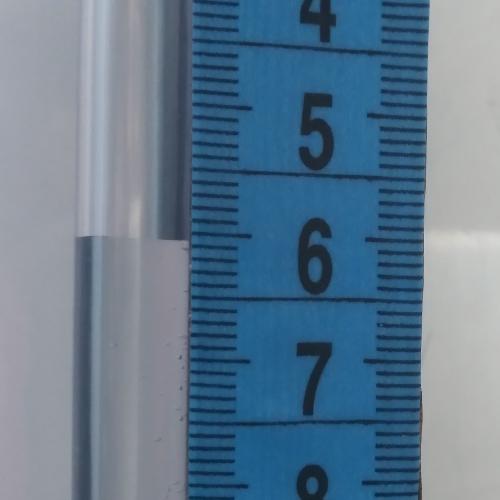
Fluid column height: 6.1 cm